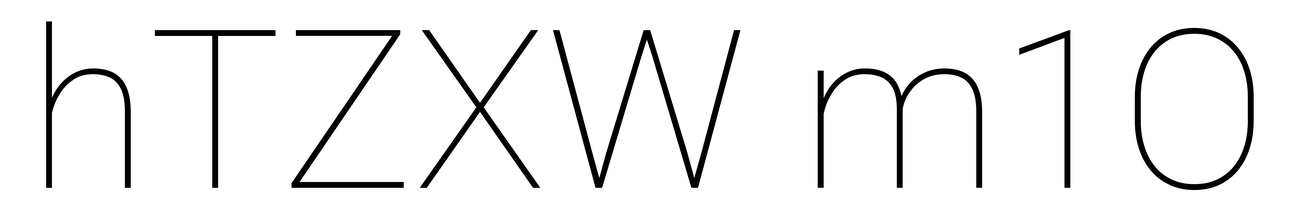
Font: Roboto_Thin